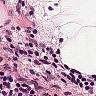
Metastatic tissue present: no